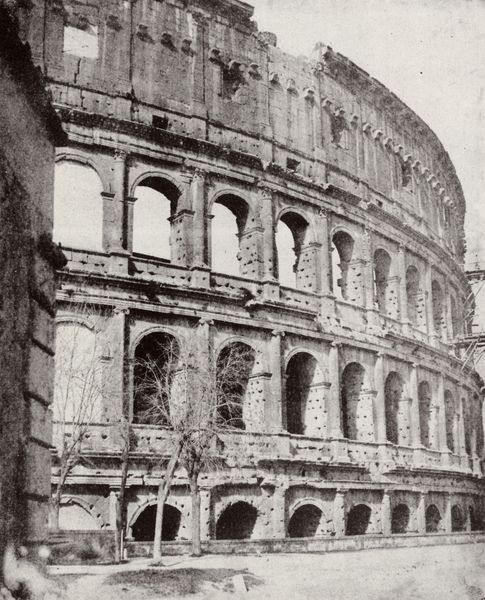
Titel: Das Colosseum von Nordwesten
Künstler: Italienischer Photograph
Standort: Kopenhagen
Institution: Königliche Bibliothek
Schlagwörter: baum, dunkel, himmel, schatten, bäume, äste, ausschnitt, fenster, grau, hell, licht, pfeiler, schwarz, strasse, säulen, weiss, gebäude, wand, architektur, sockel, stein, strauch, theater, oval, rund, ansicht, bogen, fassade, italien, zwei, mauer, kahl, winter, rundbogen, detail, arena, foto, fotografie, photographie, bögen, eingang, ruine, antike, stockwerk, zweig, mauerwerk, groß, zirkus, arkaden, rom, photo, halbrund, aussenansicht, römer, gesims, rundbögen, etagen, geschosse, krei, römisch, monument, bauwerk, öffnungen, säulenordnung, rundbau, halbsäulen, gladiatoren, kolosseum, fensterung, anitke, abschnitt, erdegeschoss, trajan, ionika, colosseum, tiberius, colloseum, mauerrest, amphietheater, colllosseum, römisch-antik